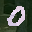
Label: 0